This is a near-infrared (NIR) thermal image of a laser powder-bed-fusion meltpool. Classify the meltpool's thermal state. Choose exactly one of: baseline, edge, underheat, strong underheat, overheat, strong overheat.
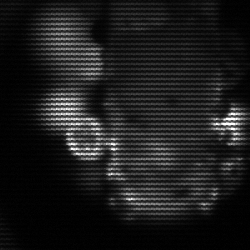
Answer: strong underheat